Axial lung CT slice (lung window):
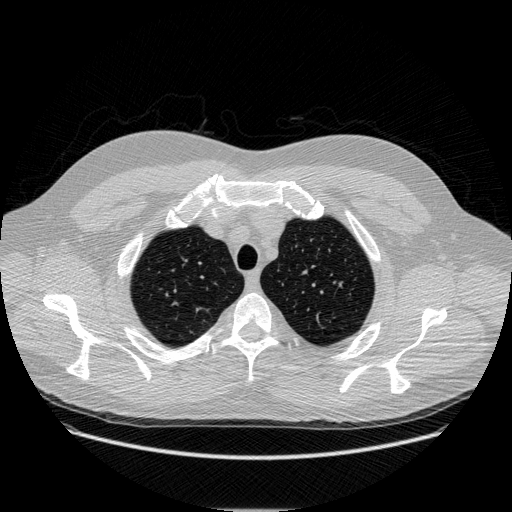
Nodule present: no